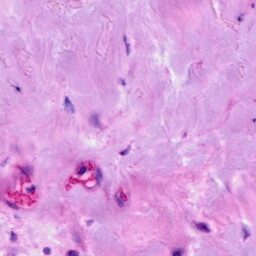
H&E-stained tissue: Breast